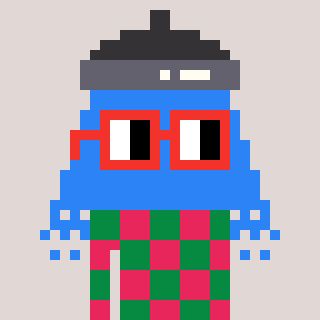
a pixel art character with square red glasses, a shower-shaped head and a redpinkish-colored body on a warm background